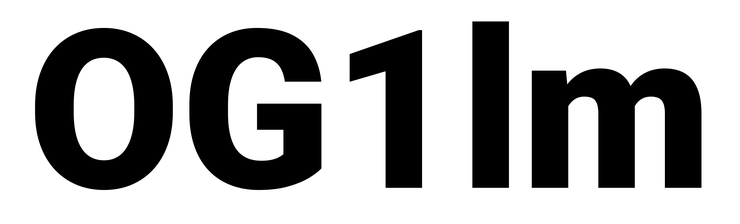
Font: Roboto_Black